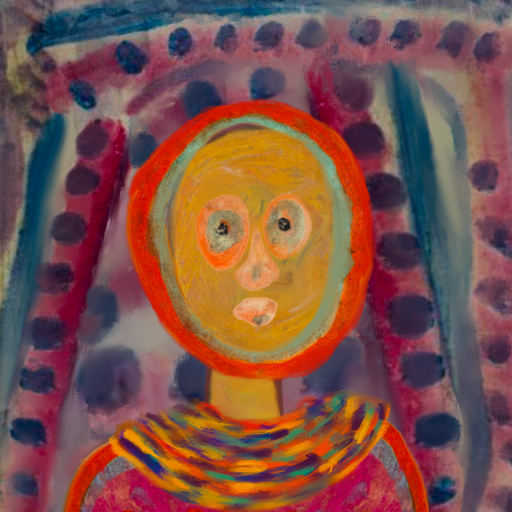
Background: HillGirl, Head And Neck Front: After_Raid, Face Front: Childish, Bust: Sisters, Hair Front: Sisters, Head Accessory: Blank, Second Necklace: An_Impression_2, Necklace: Blank, Baby: Blank